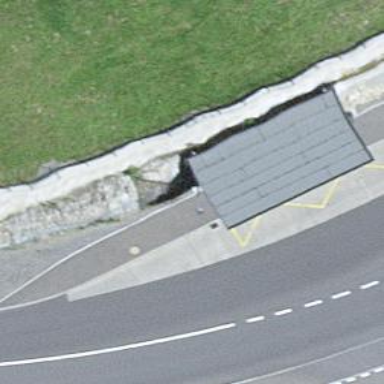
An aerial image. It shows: Platform for public transport with shelter.